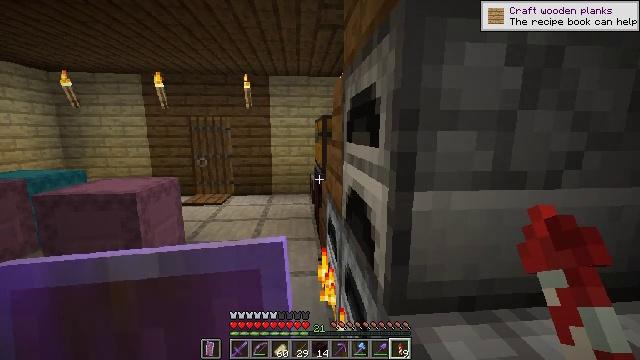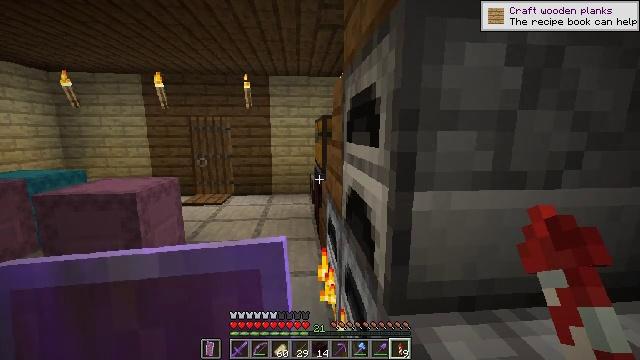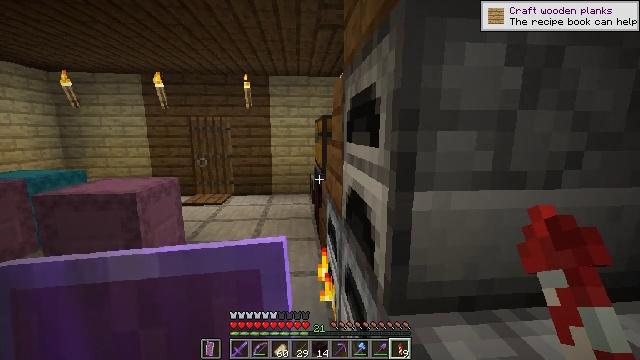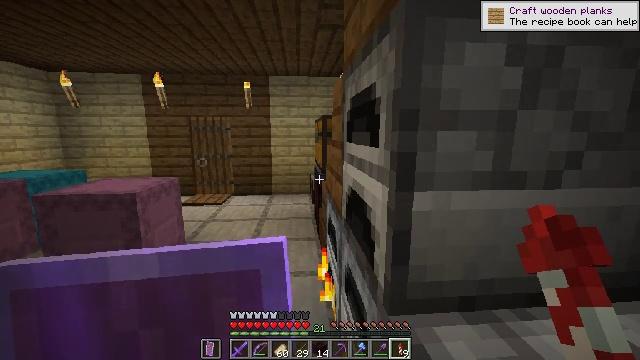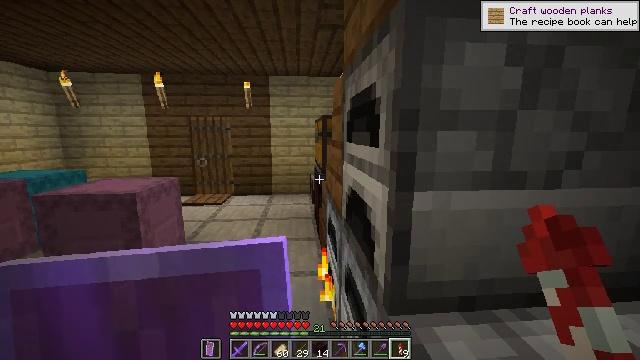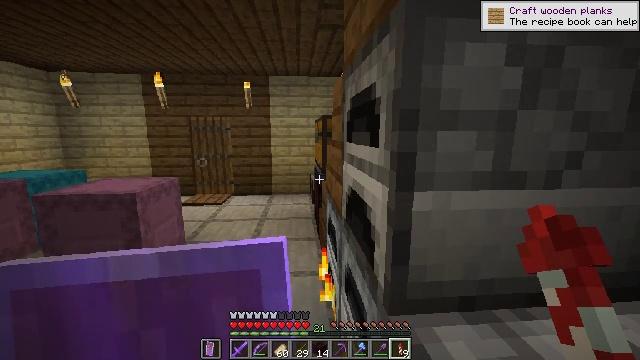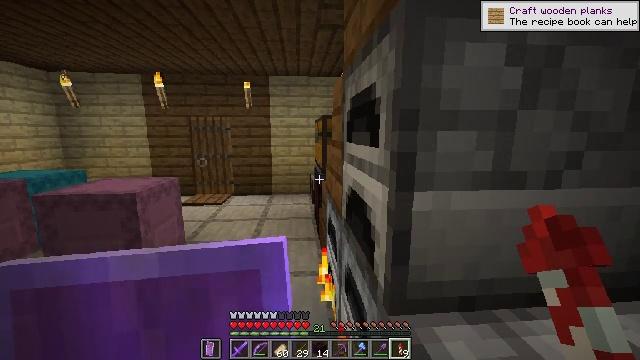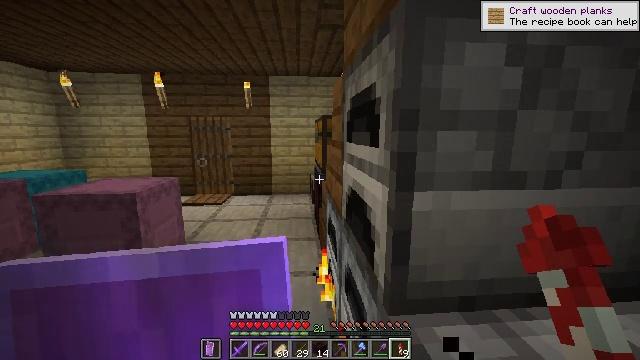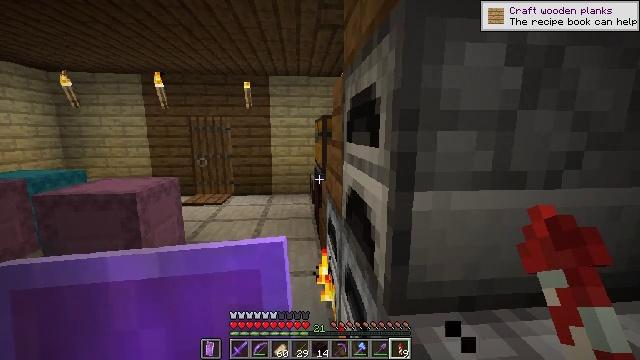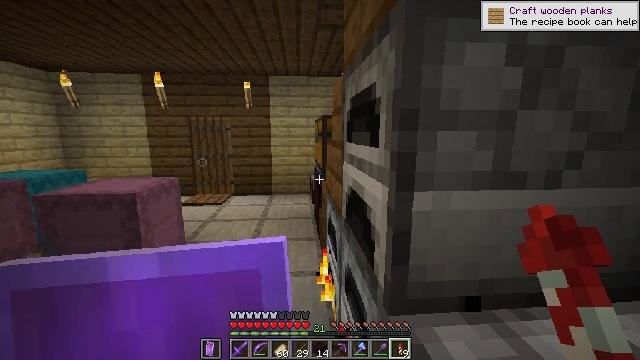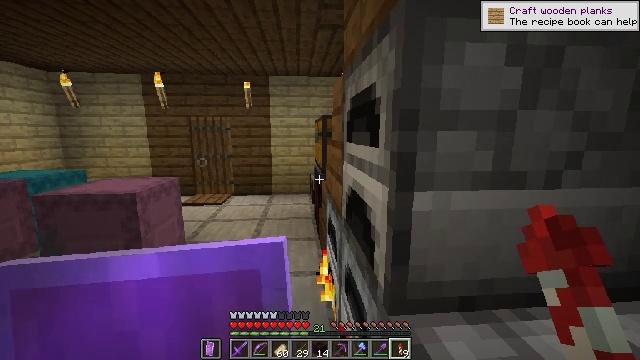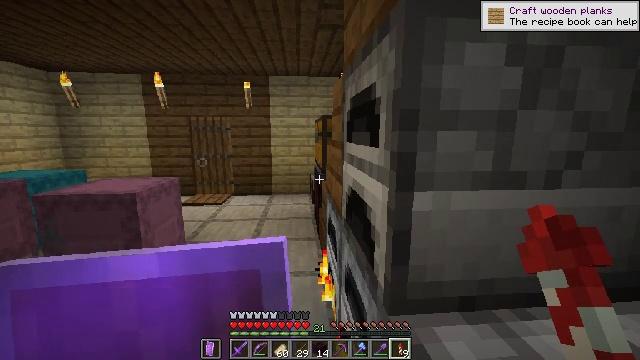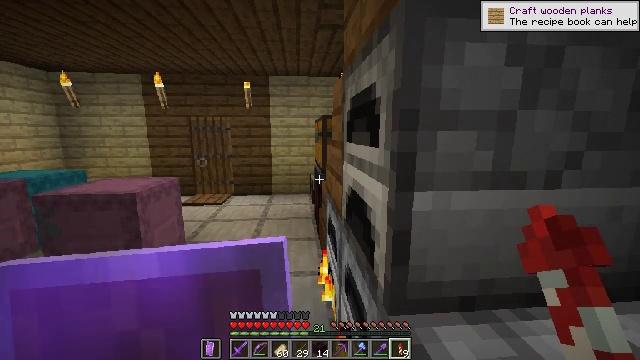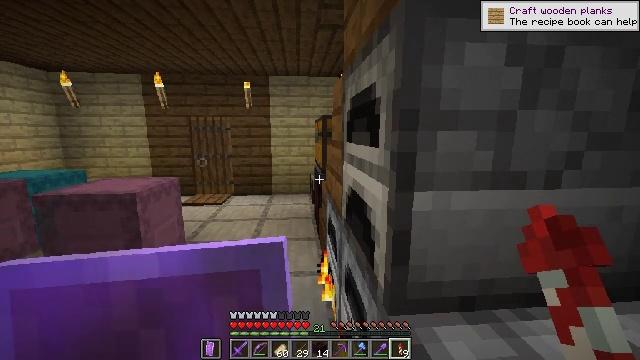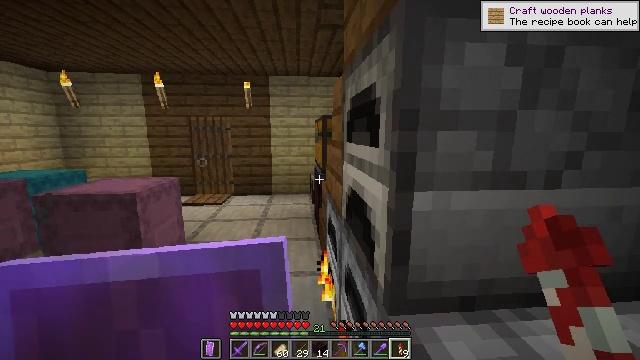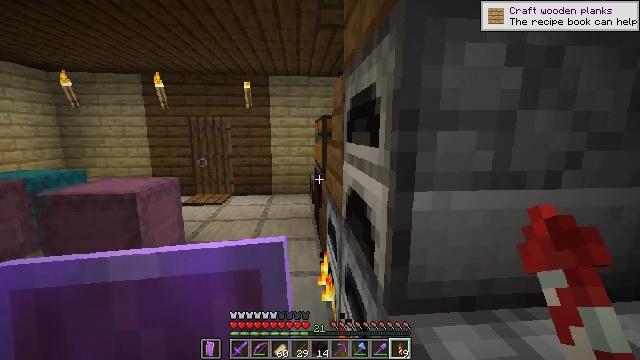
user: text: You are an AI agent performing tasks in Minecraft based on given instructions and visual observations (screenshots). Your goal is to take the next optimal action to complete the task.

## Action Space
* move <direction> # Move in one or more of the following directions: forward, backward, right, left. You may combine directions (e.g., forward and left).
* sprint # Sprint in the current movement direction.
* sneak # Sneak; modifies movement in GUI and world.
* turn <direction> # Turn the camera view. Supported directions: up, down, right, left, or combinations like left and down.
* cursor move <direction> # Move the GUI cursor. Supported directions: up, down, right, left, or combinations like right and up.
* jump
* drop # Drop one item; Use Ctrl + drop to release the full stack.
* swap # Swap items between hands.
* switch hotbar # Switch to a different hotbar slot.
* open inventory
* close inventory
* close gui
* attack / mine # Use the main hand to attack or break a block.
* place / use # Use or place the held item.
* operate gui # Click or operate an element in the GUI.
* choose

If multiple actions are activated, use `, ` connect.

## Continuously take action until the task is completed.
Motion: motion action
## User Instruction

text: Craft nether brick.
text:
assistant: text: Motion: no_op
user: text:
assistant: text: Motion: no_op
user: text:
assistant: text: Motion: no_op
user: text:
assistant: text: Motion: no_op
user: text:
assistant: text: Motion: no_op
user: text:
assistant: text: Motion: no_op
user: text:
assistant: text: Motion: no_op
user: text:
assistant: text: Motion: no_op
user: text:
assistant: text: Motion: no_op
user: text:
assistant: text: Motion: no_op
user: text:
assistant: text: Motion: no_op
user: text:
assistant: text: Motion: no_op
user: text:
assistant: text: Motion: no_op
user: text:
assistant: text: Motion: no_op
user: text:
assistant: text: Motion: no_op
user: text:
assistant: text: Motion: no_op
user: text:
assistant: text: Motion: no_op
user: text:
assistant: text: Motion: no_op
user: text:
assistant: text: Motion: no_op
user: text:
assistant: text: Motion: no_op
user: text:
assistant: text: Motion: no_op
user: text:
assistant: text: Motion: no_op
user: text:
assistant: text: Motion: no_op
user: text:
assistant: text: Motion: no_op
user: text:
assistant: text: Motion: no_op
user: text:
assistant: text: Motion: no_op
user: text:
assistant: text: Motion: no_op
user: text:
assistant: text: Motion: no_op
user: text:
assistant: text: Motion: no_op
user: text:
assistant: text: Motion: no_op